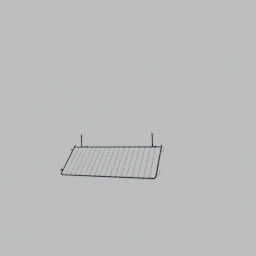
Label: architecture